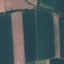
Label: AnnualCrop